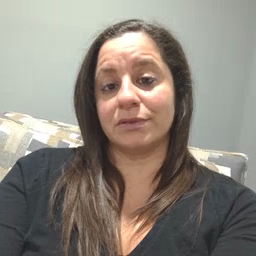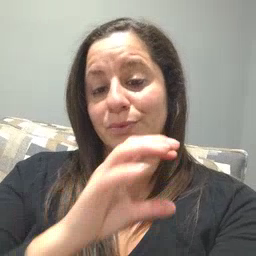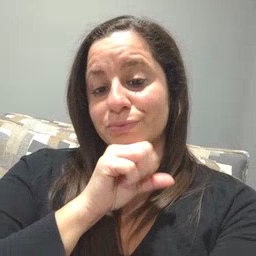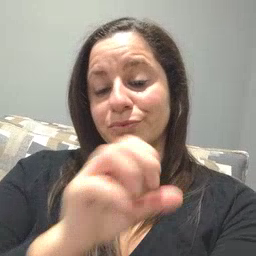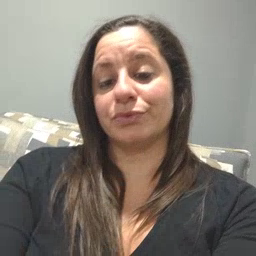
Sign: orange